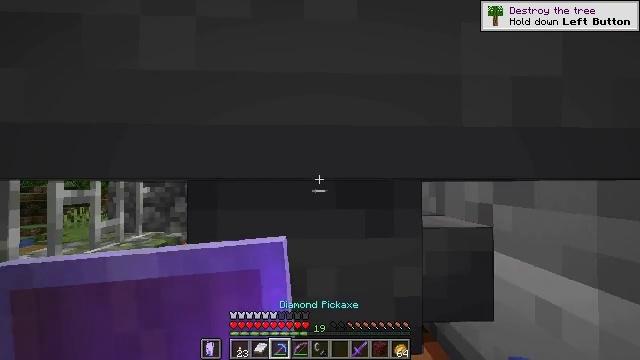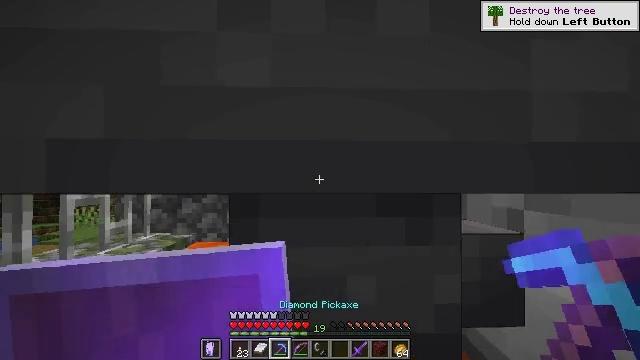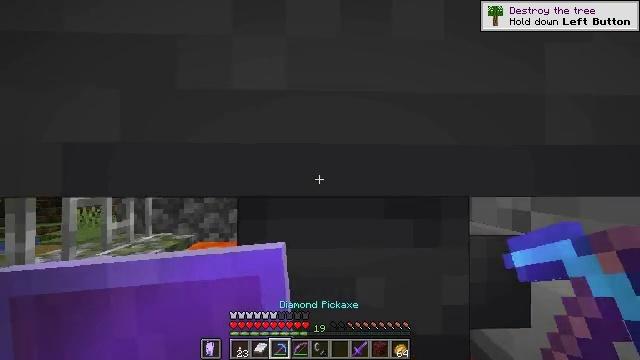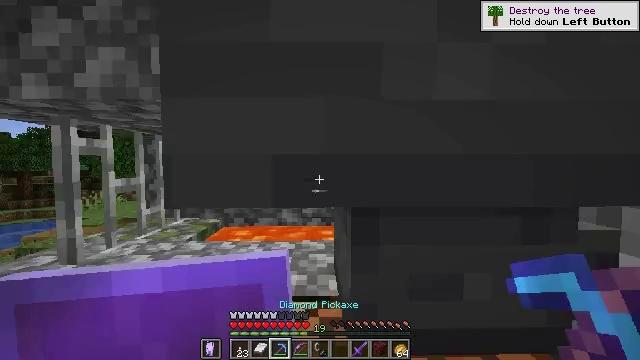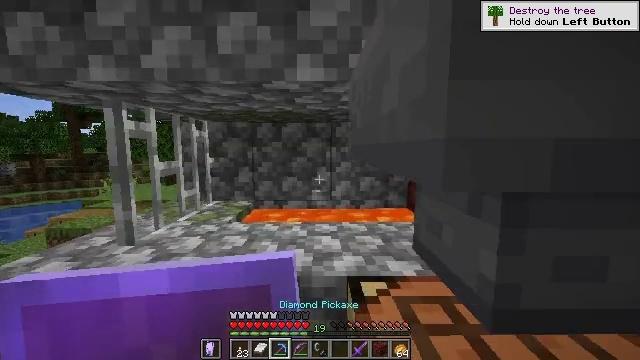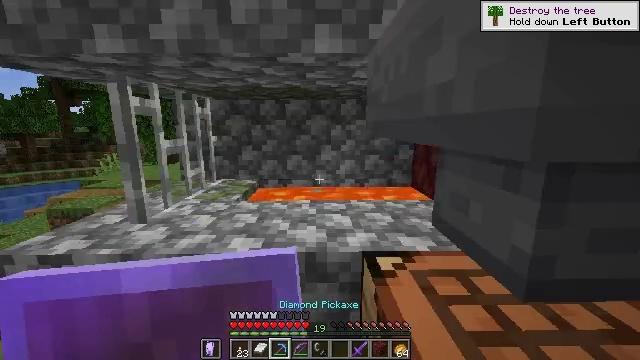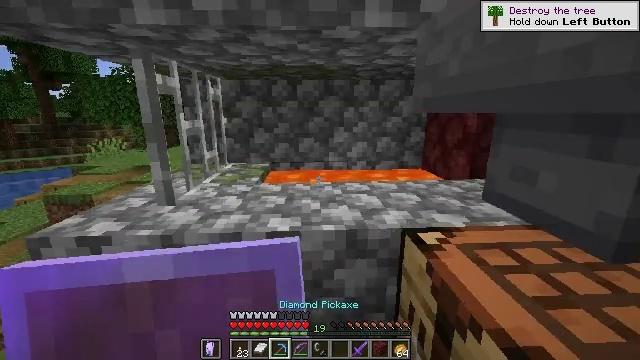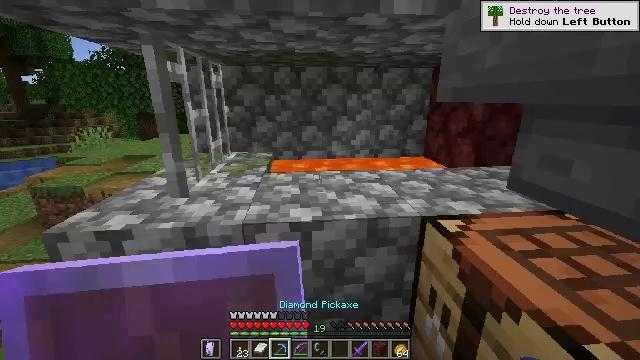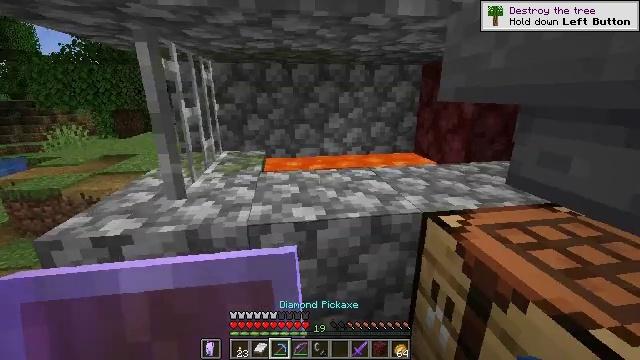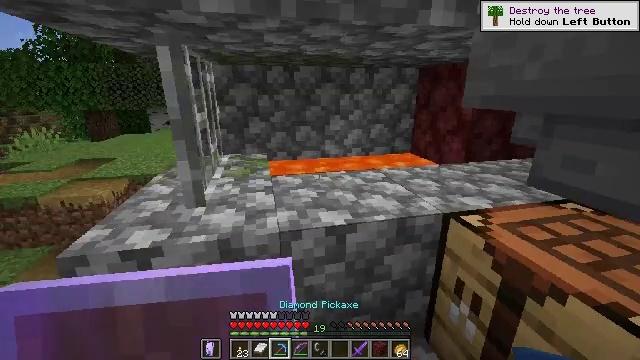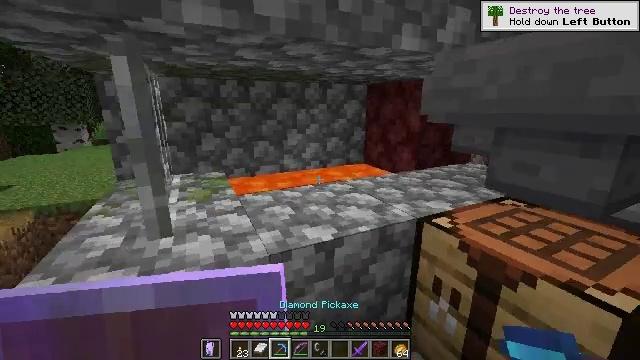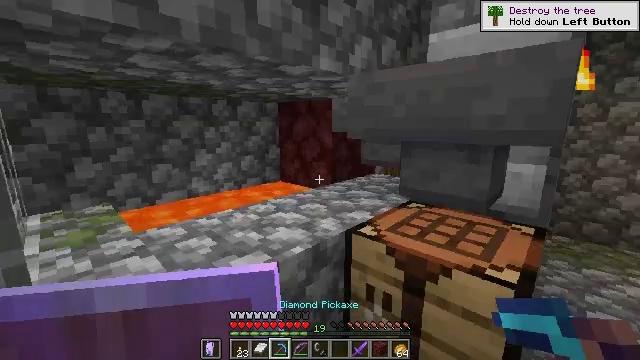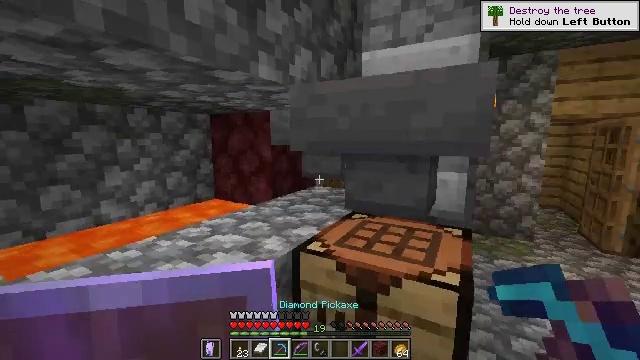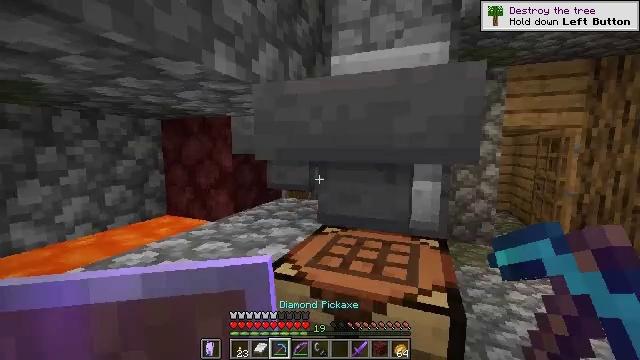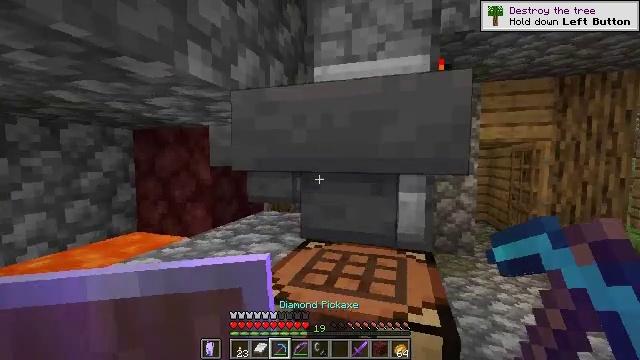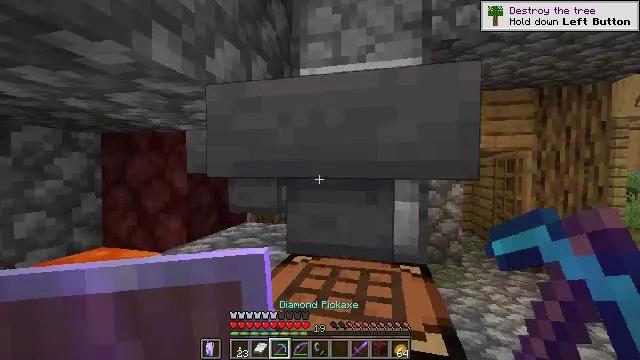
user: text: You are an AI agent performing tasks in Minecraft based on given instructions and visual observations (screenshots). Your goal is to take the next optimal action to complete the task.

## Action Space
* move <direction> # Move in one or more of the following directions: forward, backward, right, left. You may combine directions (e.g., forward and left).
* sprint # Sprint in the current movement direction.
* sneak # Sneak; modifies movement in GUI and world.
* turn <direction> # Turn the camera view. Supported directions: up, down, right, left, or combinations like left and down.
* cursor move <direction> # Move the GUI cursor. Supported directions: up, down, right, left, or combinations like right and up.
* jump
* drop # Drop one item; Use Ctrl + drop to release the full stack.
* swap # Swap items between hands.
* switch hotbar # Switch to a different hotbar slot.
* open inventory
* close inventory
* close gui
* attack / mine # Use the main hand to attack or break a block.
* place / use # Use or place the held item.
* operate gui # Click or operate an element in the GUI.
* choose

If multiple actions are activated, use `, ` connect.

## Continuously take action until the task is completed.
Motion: motion action
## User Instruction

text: Get the hopper into inventory.
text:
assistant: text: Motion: move left
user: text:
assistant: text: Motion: move left
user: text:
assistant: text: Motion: move left, turn left and down
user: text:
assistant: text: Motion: move left, turn left and down
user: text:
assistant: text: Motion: move left, turn down
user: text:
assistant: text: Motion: move left, turn right and down
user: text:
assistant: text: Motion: move left, turn right and down
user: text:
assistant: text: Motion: move left, turn right
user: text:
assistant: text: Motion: move left, turn right
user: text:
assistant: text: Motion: move forward and move left, turn right and up
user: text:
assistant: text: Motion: move forward, turn right and up
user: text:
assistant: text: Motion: move forward, turn right and up
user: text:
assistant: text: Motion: move forward, turn right and up
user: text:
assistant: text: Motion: move forward, turn right and up
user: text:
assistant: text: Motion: move forward, turn right and up
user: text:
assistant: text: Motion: move forward, turn right and up
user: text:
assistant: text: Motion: move forward
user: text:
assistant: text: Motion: move forward
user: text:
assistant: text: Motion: move forward, turn right
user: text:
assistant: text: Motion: move forward, turn right
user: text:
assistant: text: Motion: move forward, turn right
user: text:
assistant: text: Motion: turn right and up
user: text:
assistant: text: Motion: turn right and up
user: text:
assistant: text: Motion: turn right
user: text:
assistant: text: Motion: turn right
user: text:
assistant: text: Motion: turn right and up
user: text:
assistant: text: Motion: turn right
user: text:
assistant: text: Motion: attack / mine
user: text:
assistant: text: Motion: turn right, attack / mine
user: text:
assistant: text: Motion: turn right, attack / mine